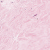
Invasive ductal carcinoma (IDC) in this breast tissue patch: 0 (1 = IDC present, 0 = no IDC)